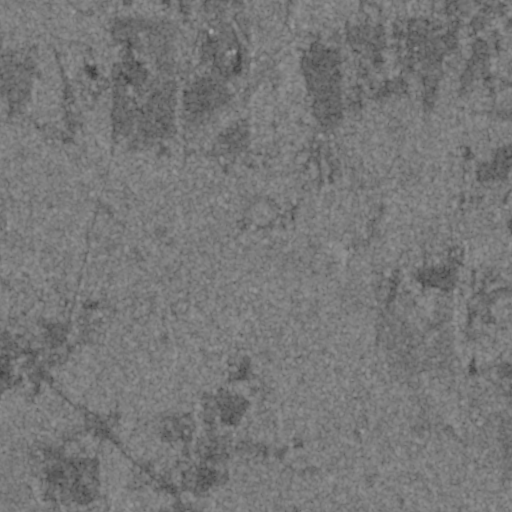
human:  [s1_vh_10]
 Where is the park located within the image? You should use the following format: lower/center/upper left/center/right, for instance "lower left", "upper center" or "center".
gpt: The park is located in the lower left of the image.
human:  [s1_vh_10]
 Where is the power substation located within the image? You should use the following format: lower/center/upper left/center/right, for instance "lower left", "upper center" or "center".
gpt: The power substation is located in the lower left of the image.
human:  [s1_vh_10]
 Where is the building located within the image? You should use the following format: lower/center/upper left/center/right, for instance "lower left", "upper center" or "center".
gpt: There is no building in the image.

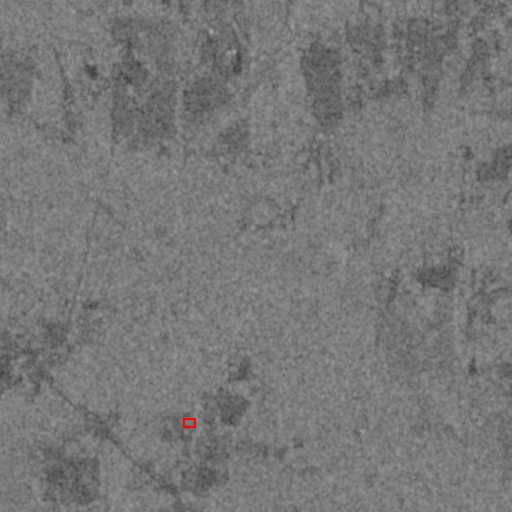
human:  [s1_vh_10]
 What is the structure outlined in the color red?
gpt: The structure outlined in red is a park.
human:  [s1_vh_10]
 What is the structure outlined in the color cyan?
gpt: There is no cyan outline.